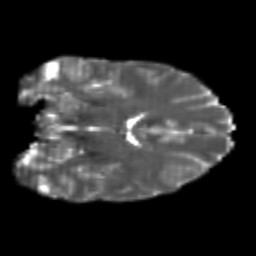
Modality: T2w
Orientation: coronal
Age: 23
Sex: male
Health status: healthy
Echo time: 0.074 s